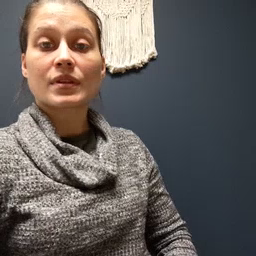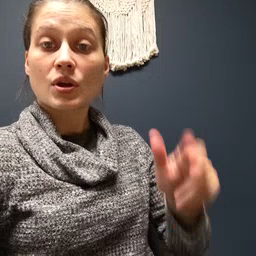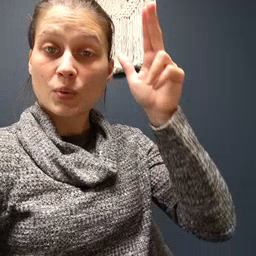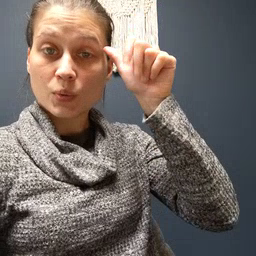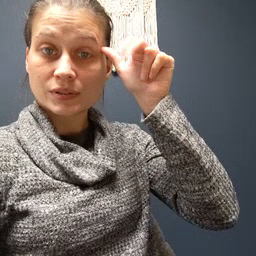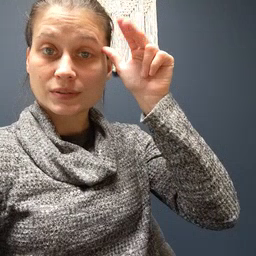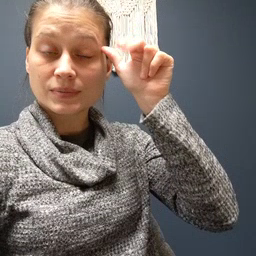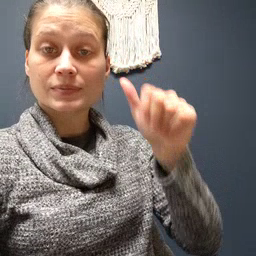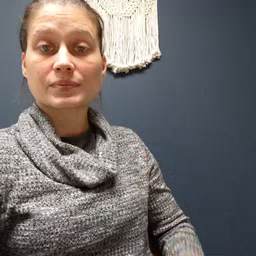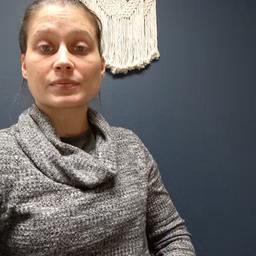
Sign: horse